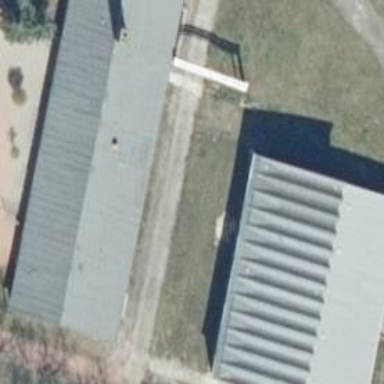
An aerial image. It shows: Sports hall building.